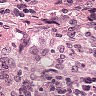
Metastatic tissue present: no